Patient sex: M
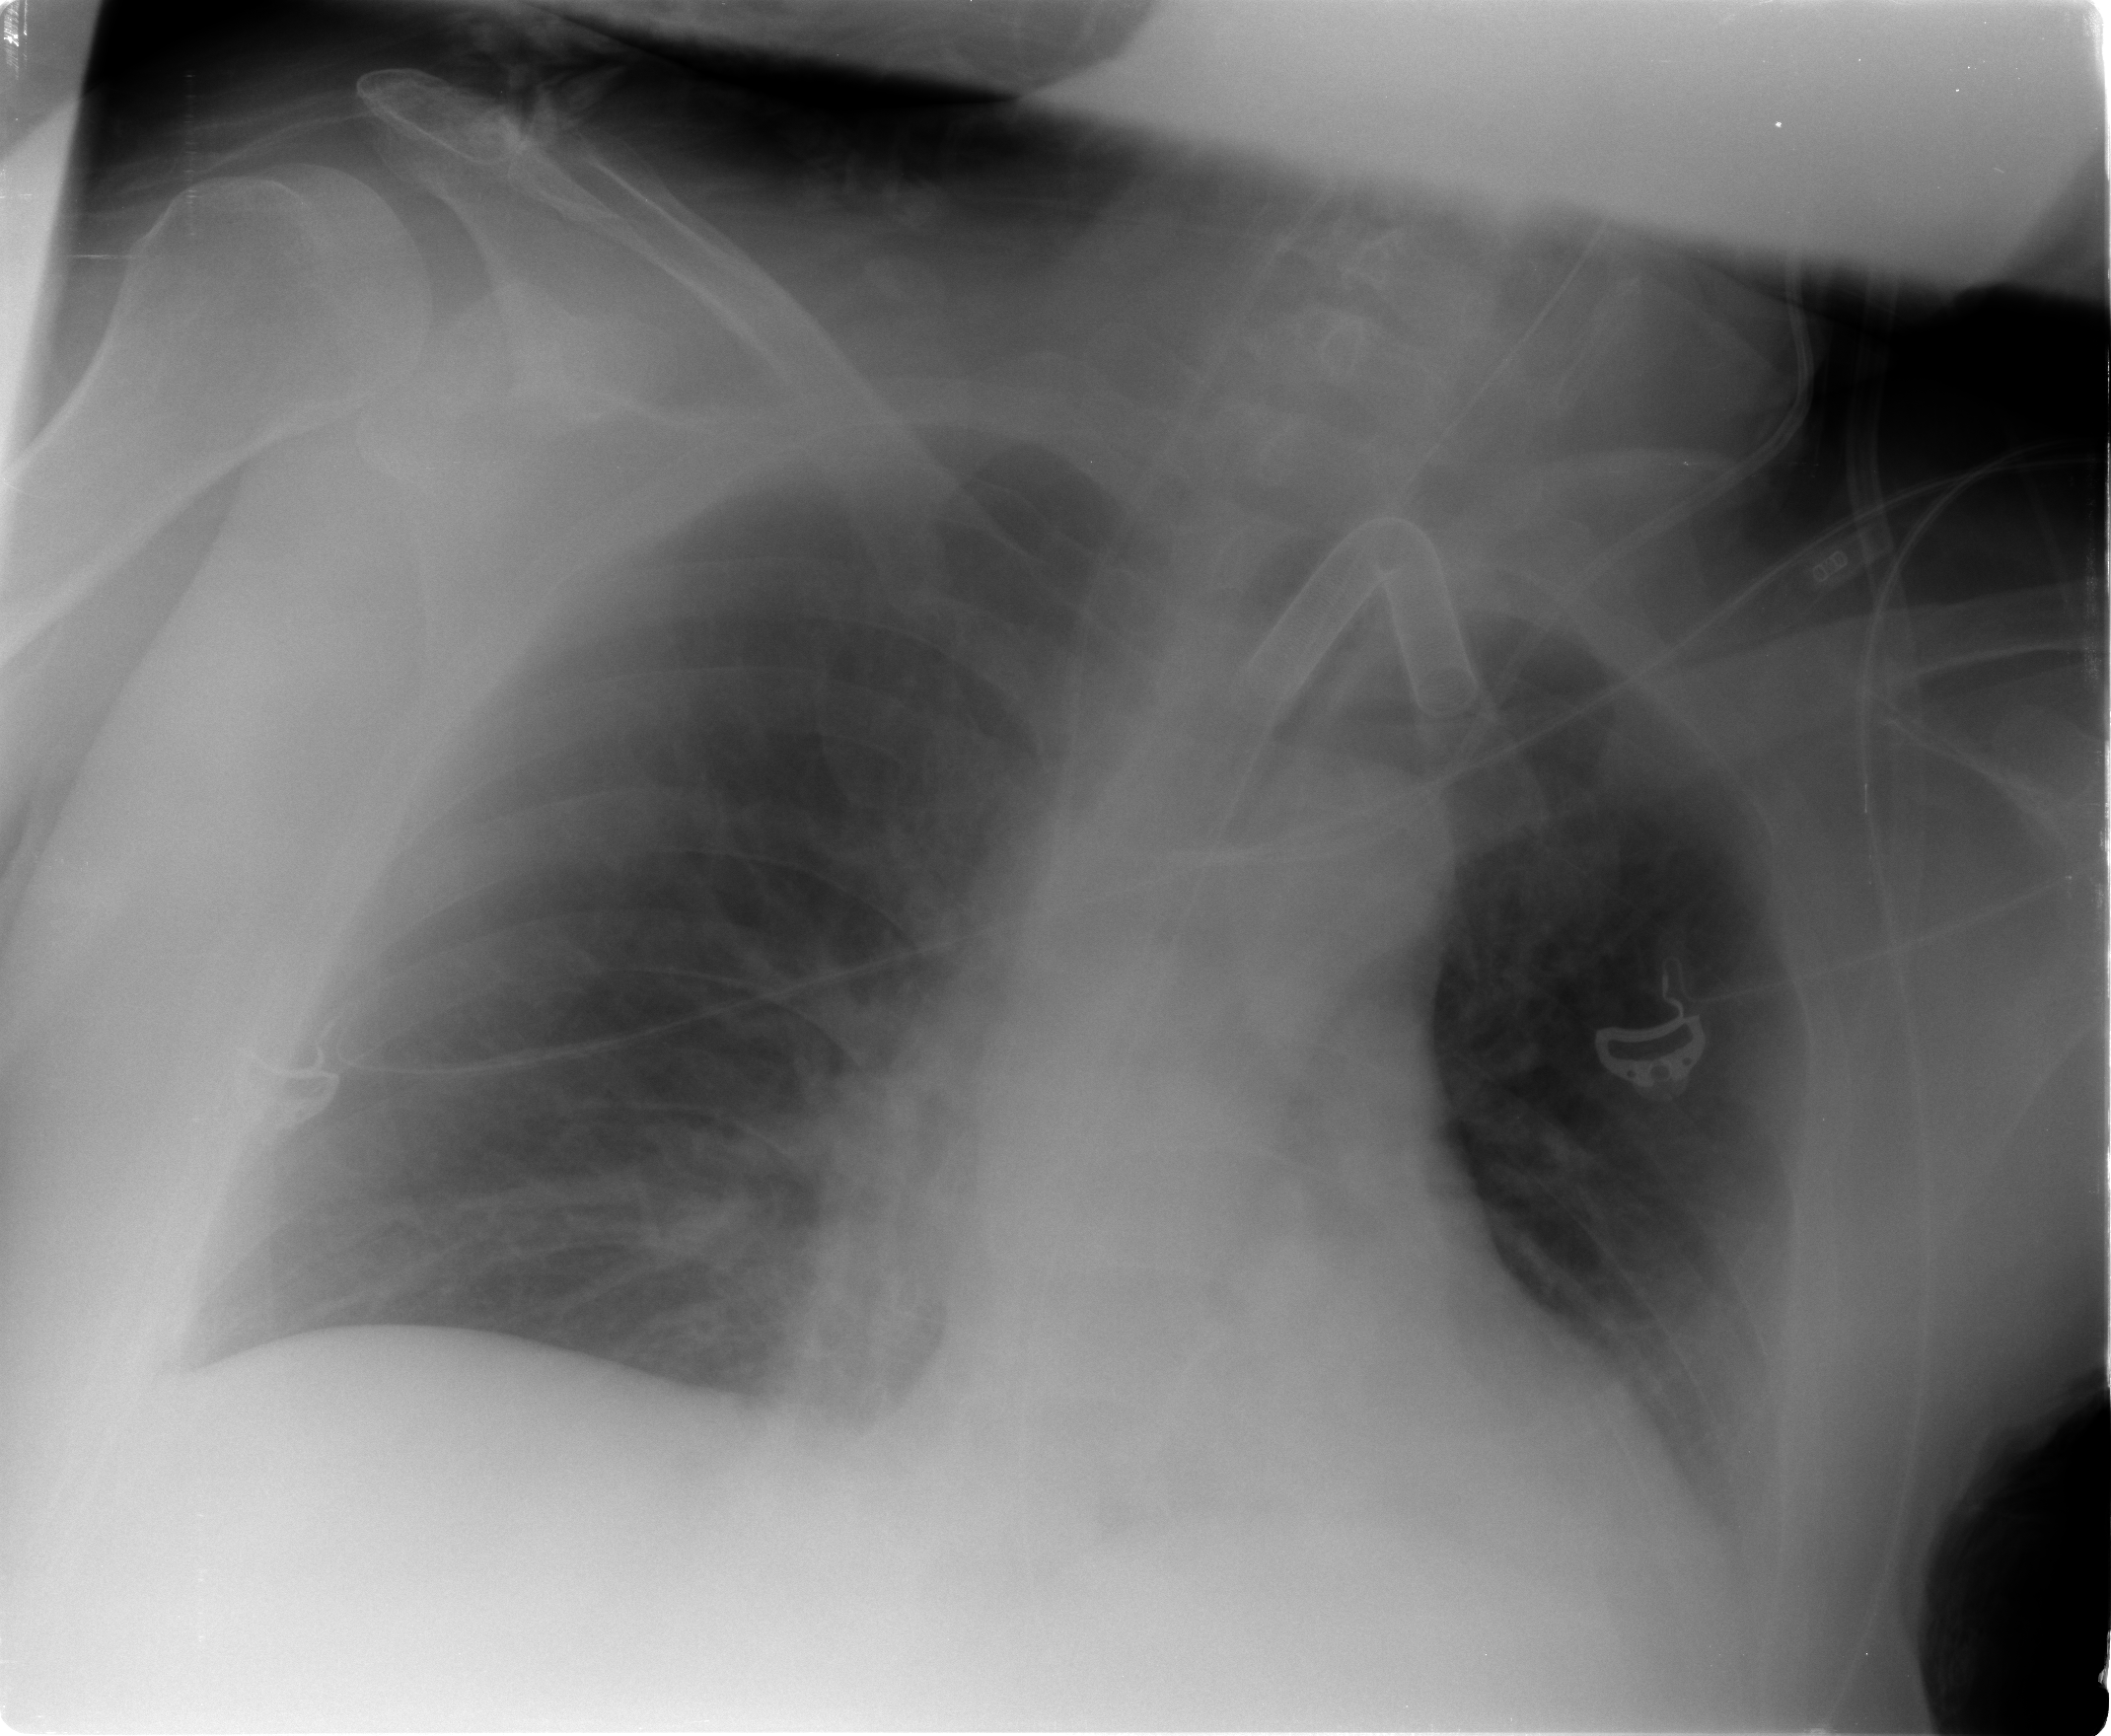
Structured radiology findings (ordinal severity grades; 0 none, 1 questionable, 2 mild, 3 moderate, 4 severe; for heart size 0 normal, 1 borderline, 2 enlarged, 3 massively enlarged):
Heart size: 2
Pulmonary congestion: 2
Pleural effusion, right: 1
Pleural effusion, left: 2
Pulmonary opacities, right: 0
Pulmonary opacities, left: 0
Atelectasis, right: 2
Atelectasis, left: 2